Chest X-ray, PA view. Patient: 74 years old, sex M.
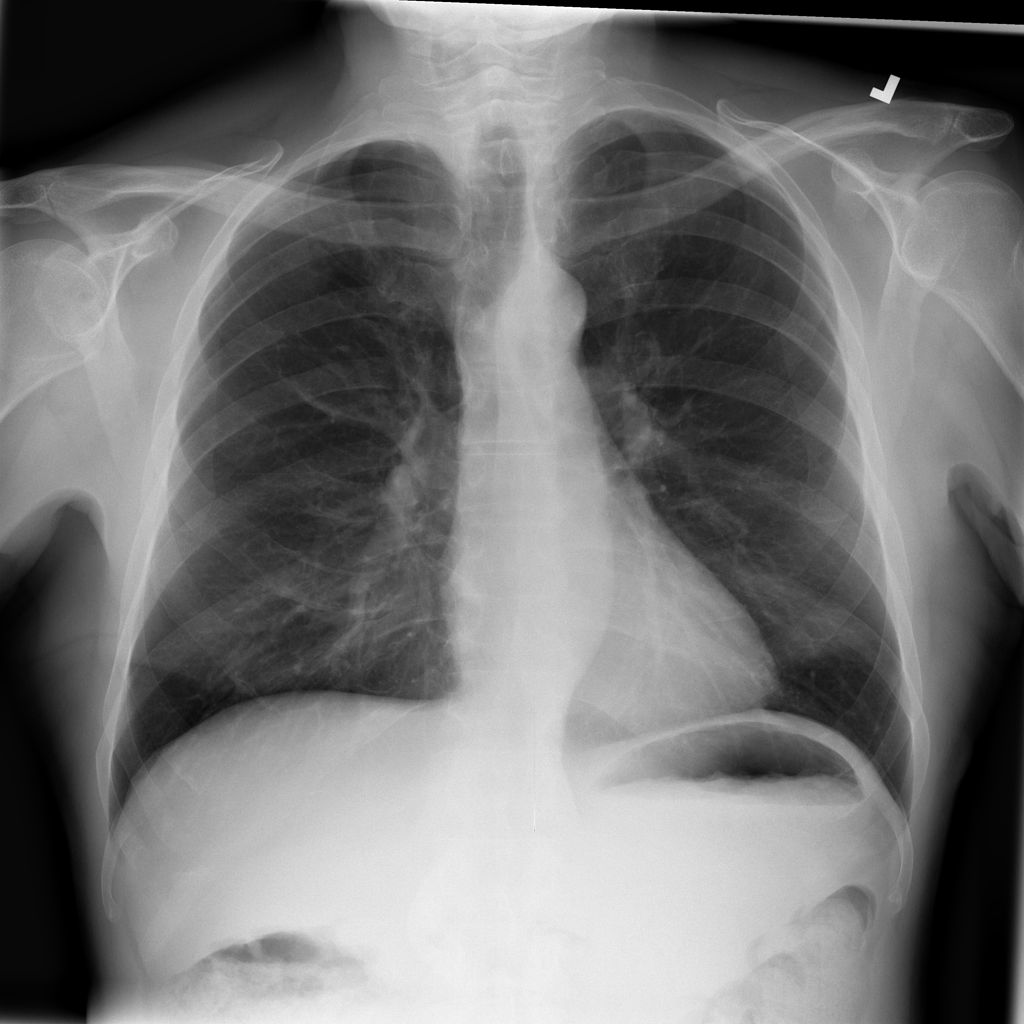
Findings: No Finding